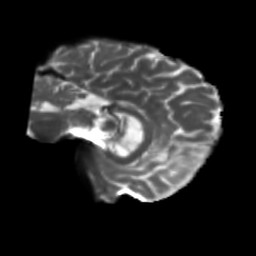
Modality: T2w
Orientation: sagittal
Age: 58
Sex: female
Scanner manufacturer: siemens
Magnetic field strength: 3 T
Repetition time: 5.47 s
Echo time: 0.0854 s